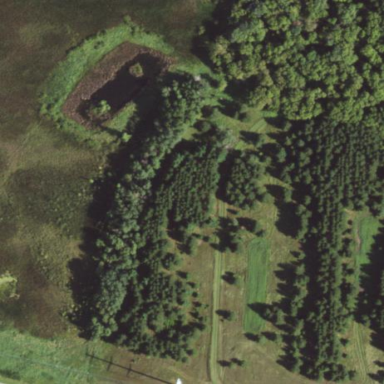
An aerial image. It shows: Evergreen forest with needle-leaved trees.